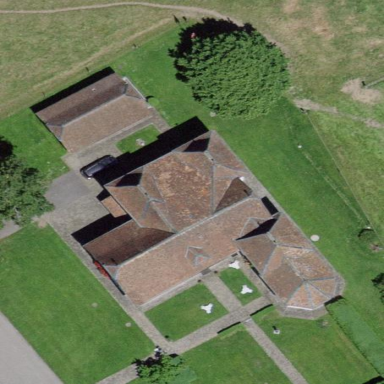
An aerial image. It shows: Stately castle that is historic building.